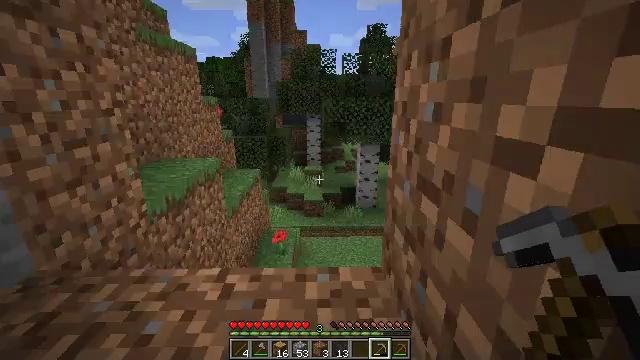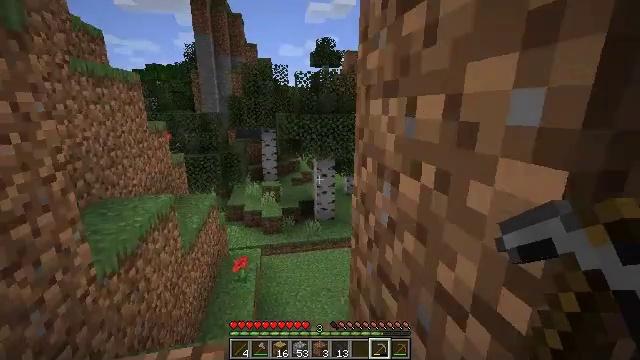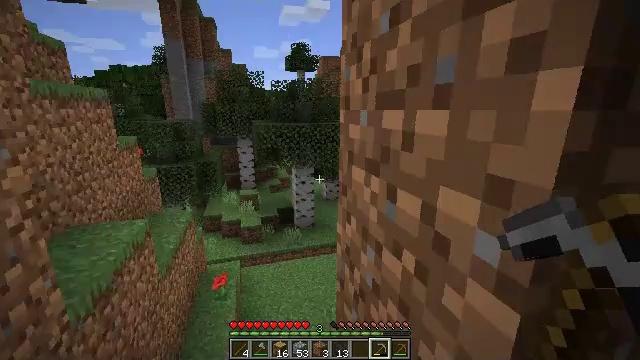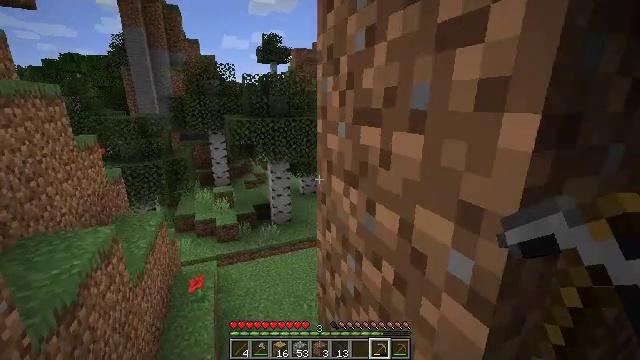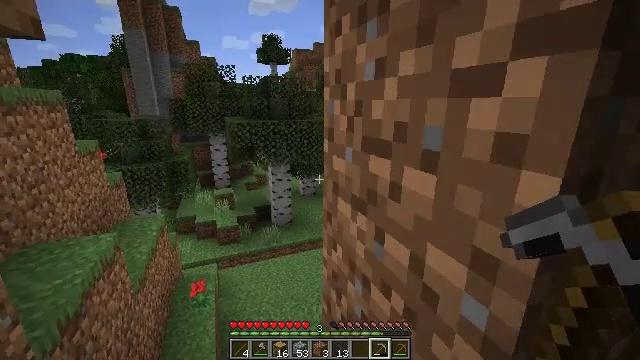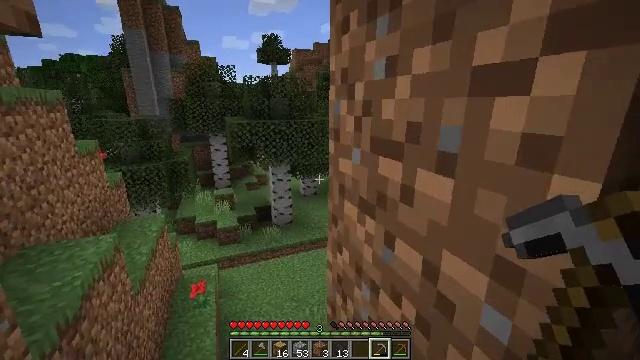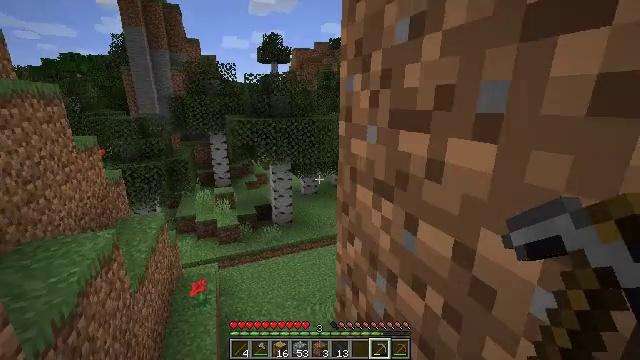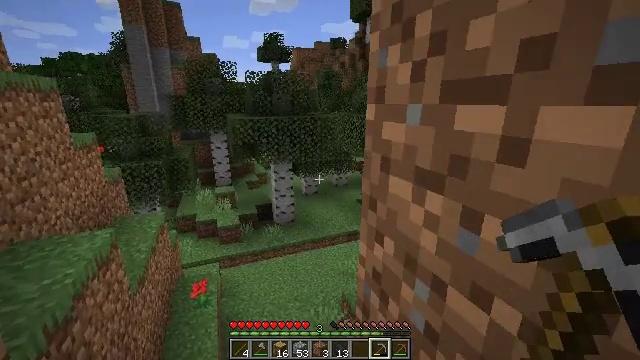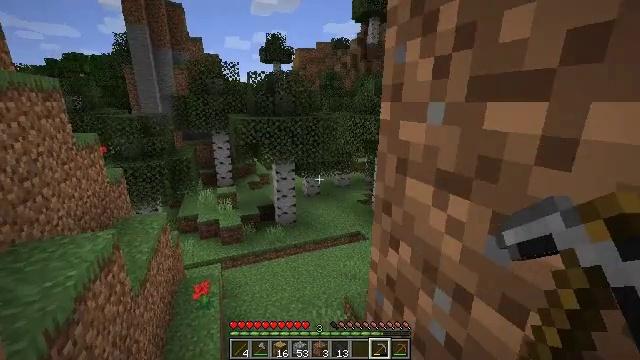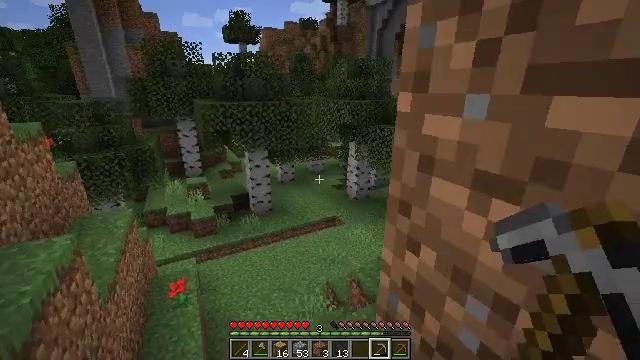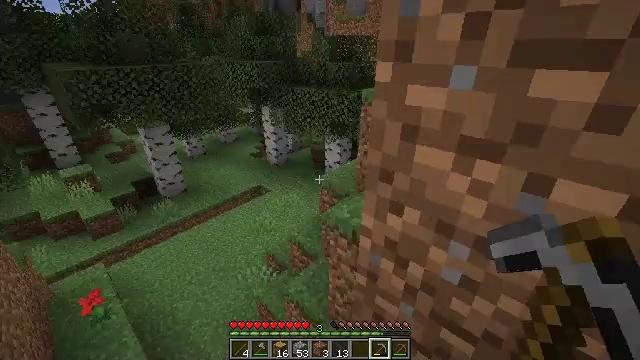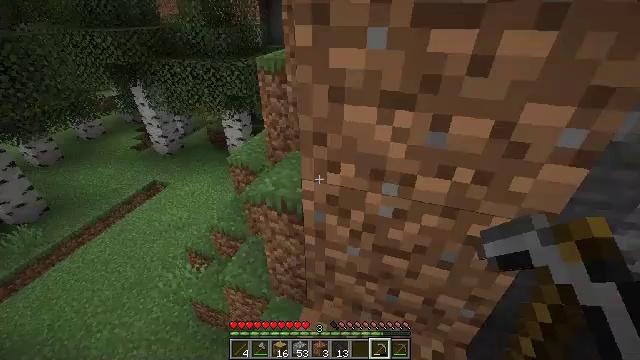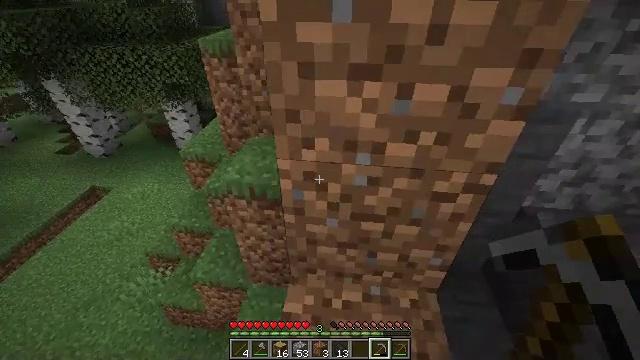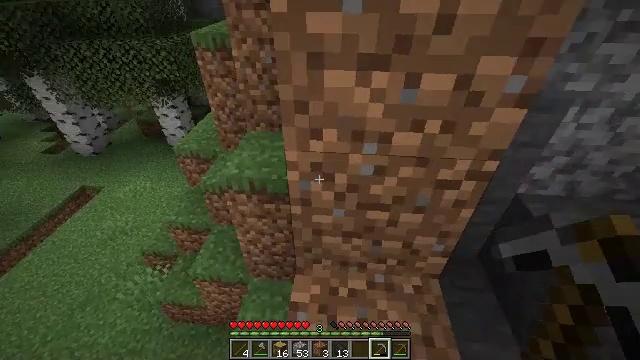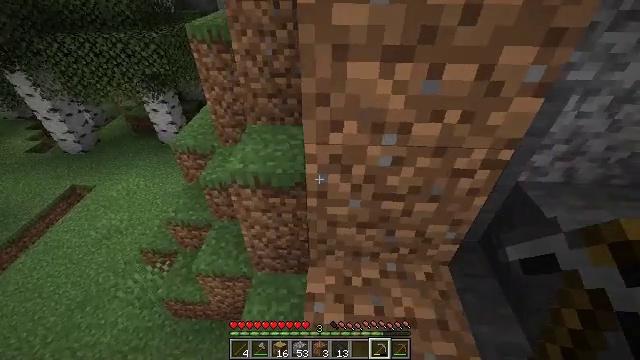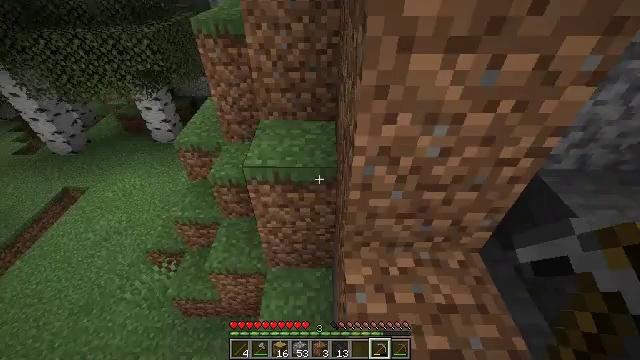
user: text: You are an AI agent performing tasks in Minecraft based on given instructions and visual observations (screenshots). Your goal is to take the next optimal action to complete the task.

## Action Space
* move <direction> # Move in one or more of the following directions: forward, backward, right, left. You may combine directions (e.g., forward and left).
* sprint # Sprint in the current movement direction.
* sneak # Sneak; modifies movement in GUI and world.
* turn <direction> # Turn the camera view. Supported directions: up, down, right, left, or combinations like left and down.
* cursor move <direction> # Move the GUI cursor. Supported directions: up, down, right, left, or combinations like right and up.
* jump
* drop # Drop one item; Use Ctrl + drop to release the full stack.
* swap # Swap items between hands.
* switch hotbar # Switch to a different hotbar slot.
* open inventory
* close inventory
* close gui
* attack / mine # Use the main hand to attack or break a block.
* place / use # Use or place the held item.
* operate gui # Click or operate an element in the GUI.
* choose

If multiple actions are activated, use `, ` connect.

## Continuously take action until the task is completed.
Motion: motion action
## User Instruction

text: Gather birch leaves using hands or shears.
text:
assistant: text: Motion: move forward, turn right and up, jump
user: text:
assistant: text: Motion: move forward, turn right, jump
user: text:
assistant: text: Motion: move forward, turn right and down, jump
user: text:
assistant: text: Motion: move forward
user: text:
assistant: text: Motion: move forward and move left
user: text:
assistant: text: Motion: move forward and move left
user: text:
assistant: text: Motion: move forward and move left
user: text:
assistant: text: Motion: move forward and move left
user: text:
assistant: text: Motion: move left, turn right and down
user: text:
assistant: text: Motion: move left, turn right and down
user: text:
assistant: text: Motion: turn right and down
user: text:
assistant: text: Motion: turn right and down
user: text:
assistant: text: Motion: move left, turn right and down
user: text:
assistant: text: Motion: move left, turn right and down
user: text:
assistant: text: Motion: move left, turn right and down
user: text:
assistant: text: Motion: move left, turn right
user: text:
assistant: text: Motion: move left, turn right
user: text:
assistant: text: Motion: move left, turn right
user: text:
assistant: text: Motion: turn right and up
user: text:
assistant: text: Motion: turn right and up
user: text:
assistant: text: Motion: turn up
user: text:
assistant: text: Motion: turn up
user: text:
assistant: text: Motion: turn left and up
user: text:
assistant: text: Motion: turn up
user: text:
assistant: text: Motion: turn up
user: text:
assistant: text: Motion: turn right and up
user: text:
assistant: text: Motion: turn up
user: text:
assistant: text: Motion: move left
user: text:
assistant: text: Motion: move left, turn left
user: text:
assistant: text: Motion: move forward and move left